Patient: sex M, age 43
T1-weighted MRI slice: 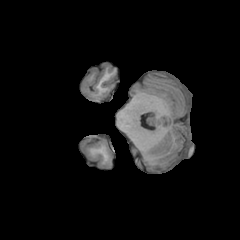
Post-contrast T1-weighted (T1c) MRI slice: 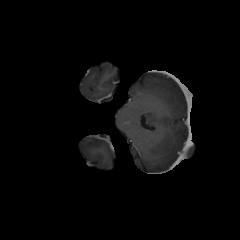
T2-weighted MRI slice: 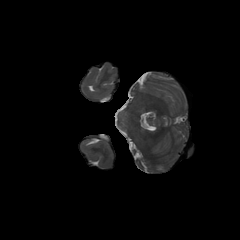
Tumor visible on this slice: no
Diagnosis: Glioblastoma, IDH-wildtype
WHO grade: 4